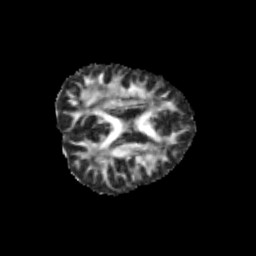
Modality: FA
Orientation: axial
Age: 12
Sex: female
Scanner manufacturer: siemens
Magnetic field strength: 3 T
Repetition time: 3.8 s
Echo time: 0.07 s